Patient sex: M
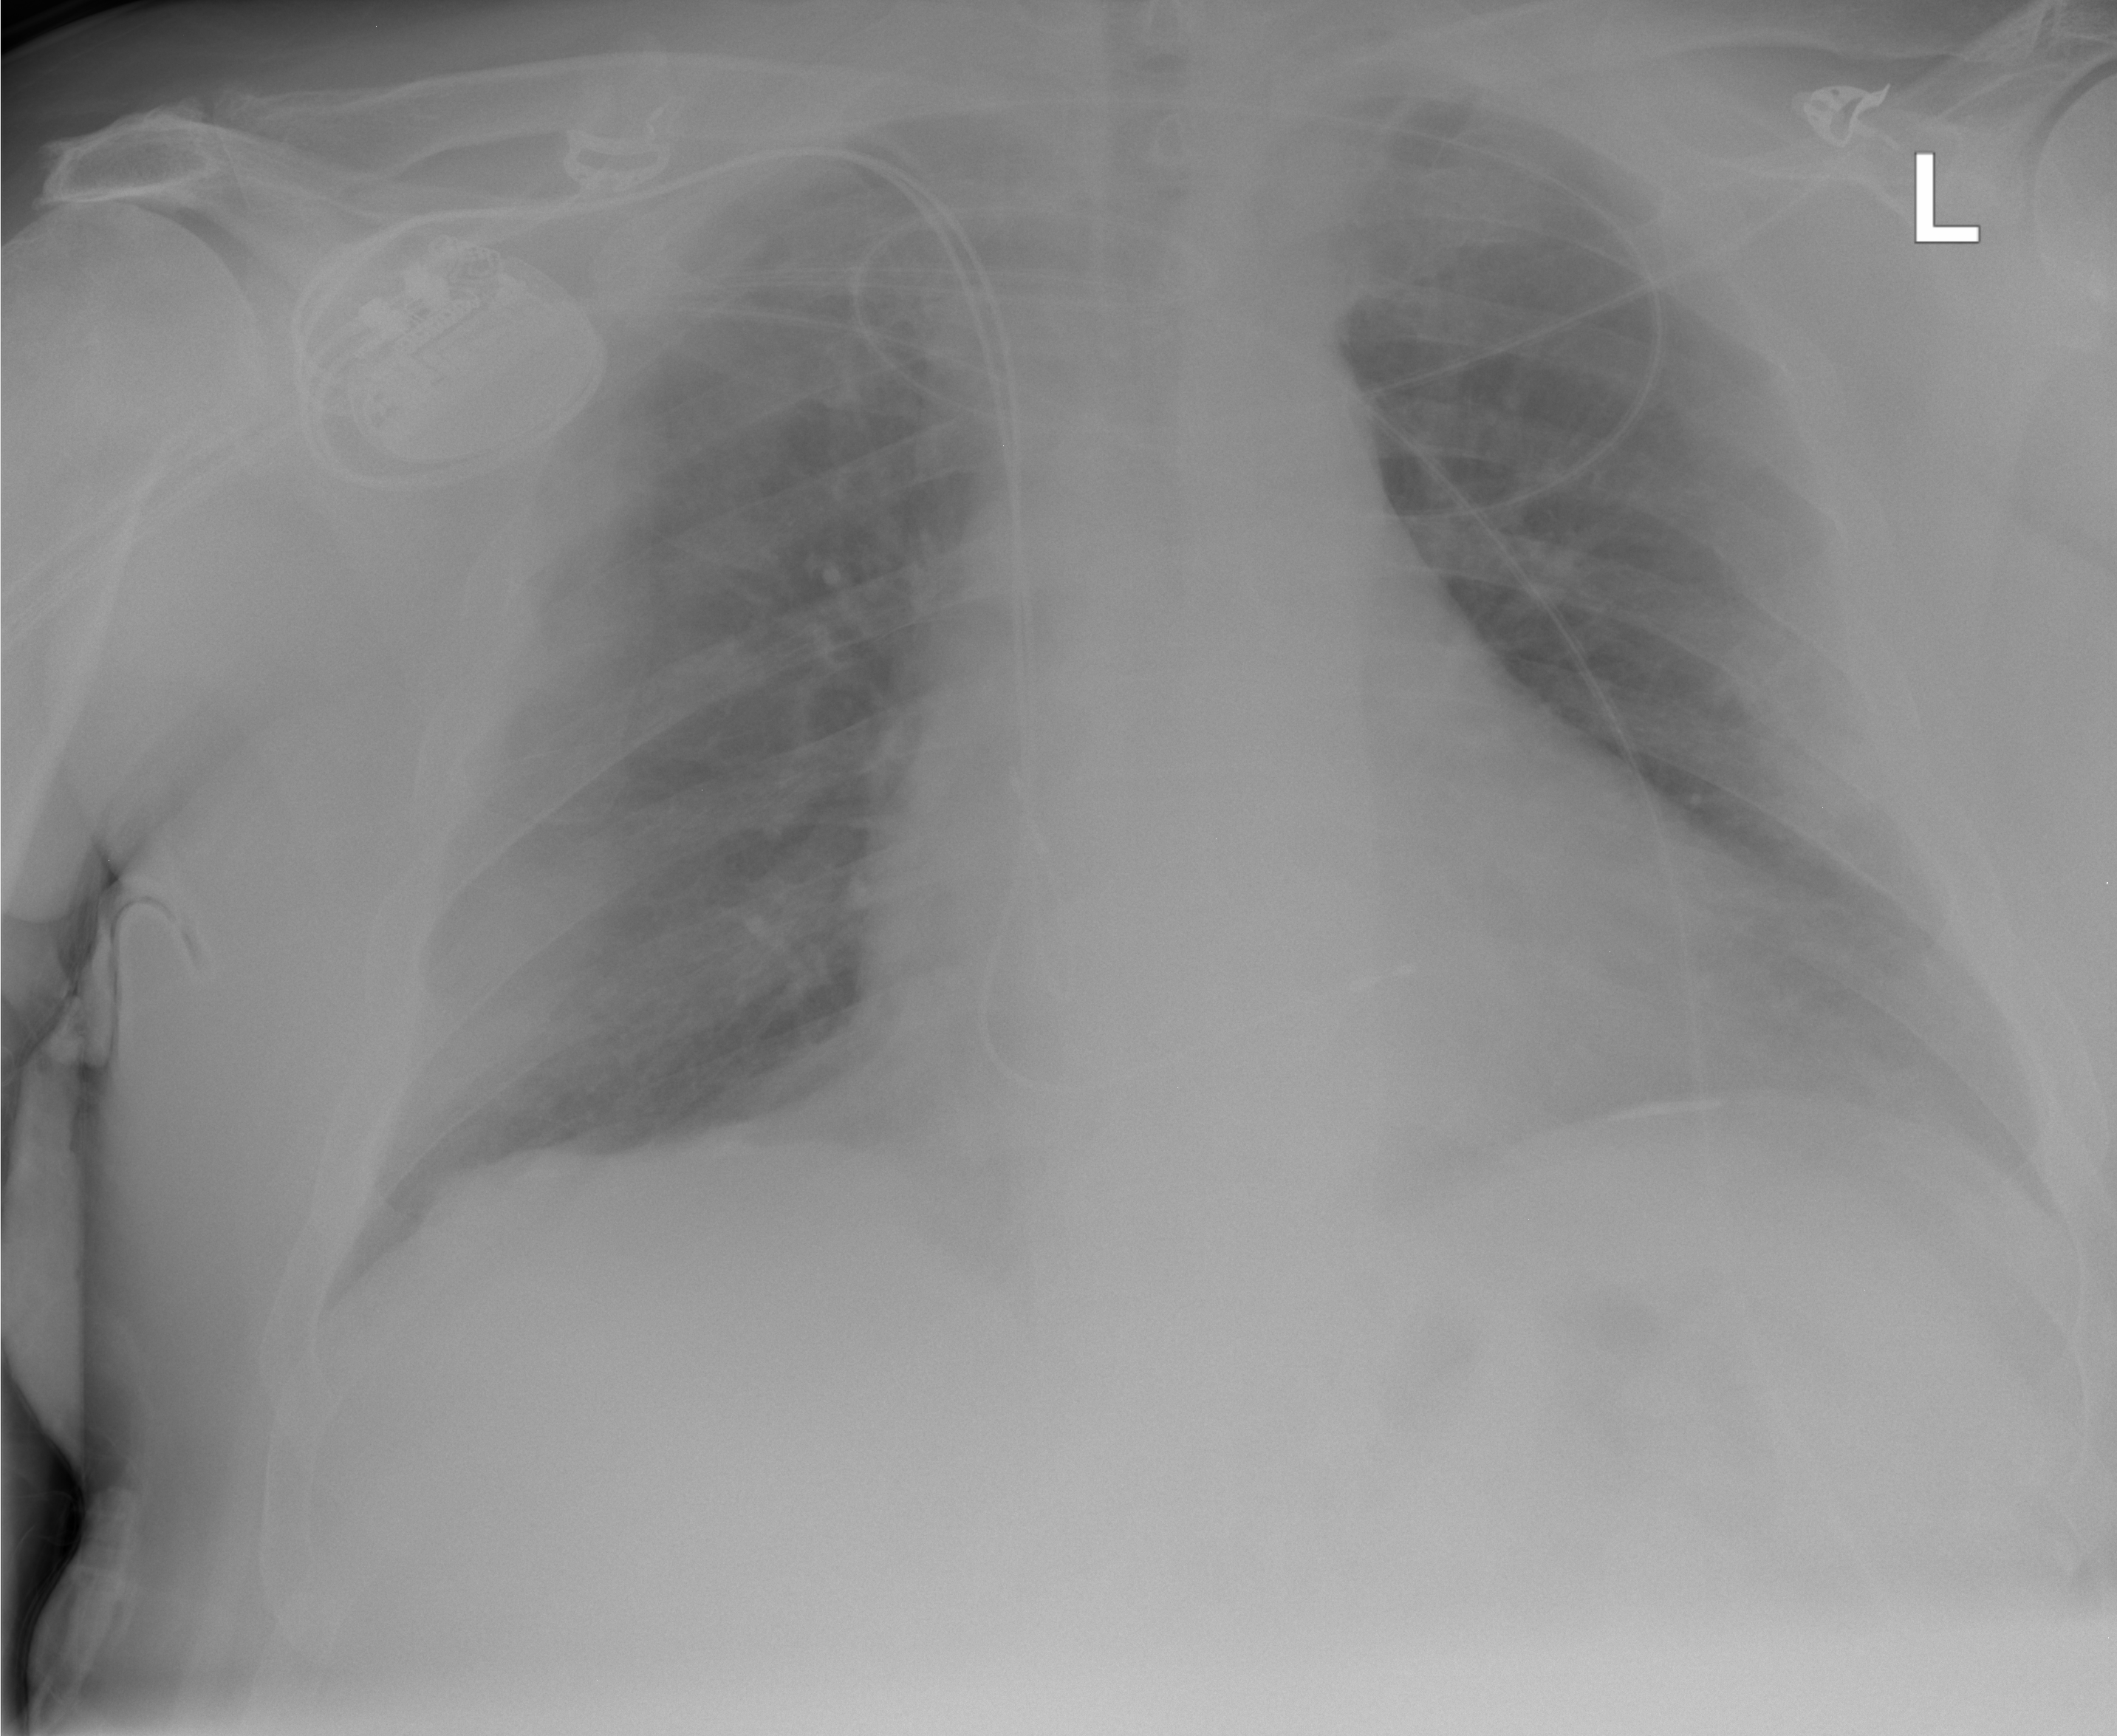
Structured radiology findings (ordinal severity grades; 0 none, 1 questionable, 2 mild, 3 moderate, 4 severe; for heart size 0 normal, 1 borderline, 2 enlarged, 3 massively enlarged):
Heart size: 2
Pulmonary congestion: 1
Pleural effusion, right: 0
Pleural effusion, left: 0
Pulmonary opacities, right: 0
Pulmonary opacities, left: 0
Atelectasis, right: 1
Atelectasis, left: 1